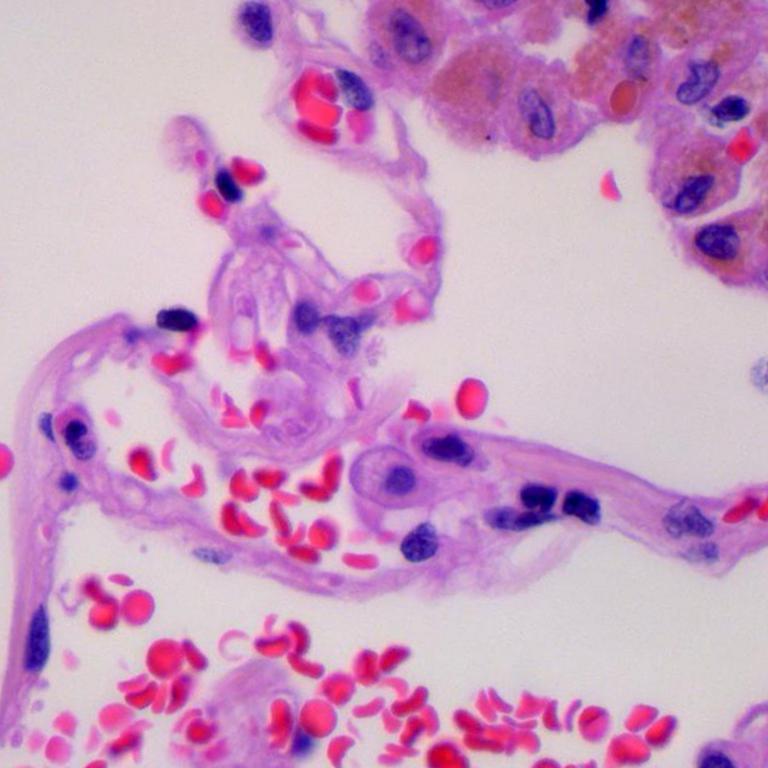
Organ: lung
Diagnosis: benign